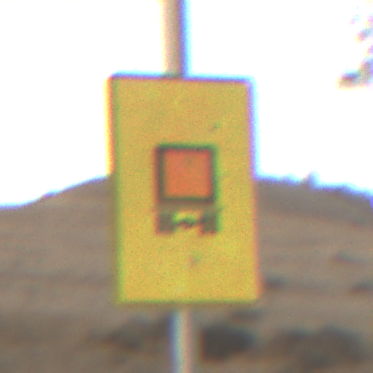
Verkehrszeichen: KennzeichnungspflichtigeFahrzeugeGefaehrlicheGueterOhnePfeilsymbol
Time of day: SunriseSunset
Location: Outdoor (RoadRail)
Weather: PartlyCloudy
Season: NotSpecified
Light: Natural